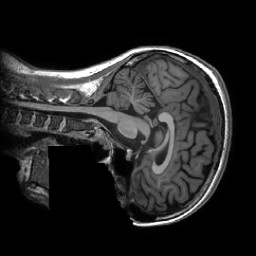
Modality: T1w
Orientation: sagittal
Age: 23
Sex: female
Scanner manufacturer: ge
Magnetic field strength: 3 T
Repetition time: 0.007348 s
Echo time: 0.003036 s